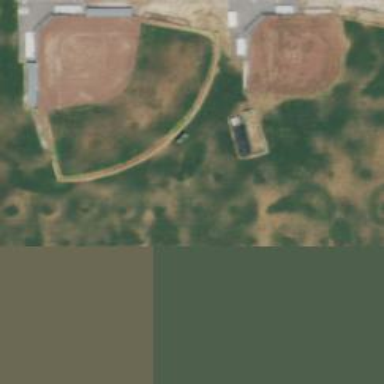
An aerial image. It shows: Baseball pitch for leisure and sports activities.